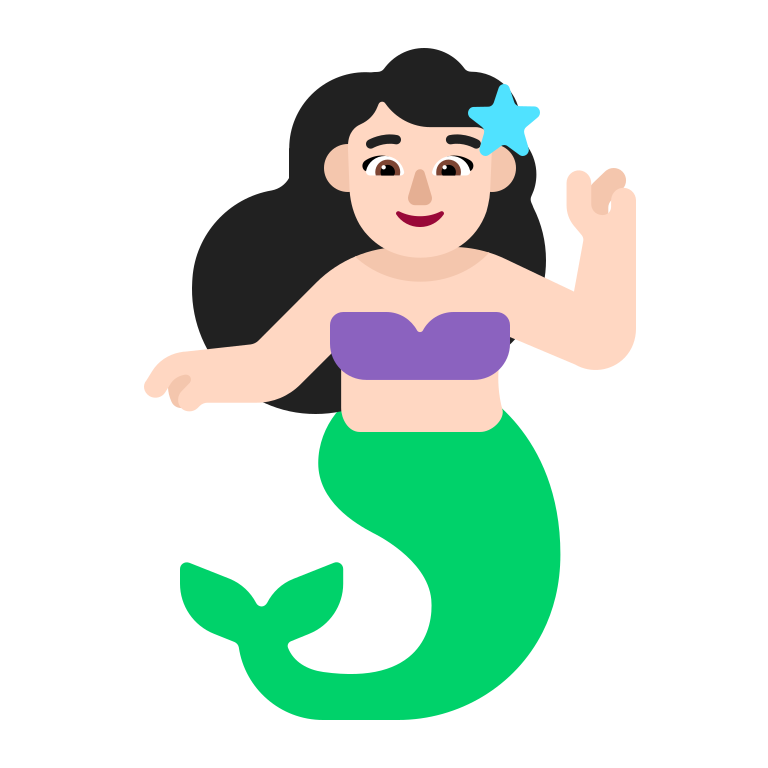
woman merpeople flat light